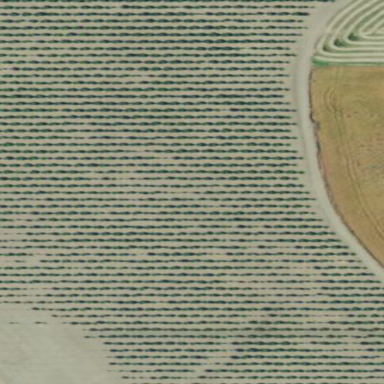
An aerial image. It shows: Orchard.